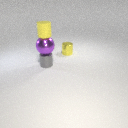
small yellow rubber cylinder above small gray metal cylinder